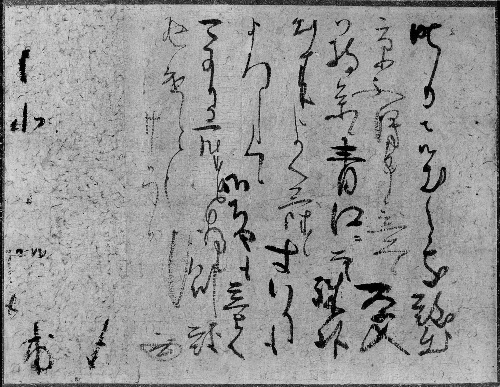
Artist: Kobori Enshū
Artist bio: 1579–1647
Date: 17th century
Object type: Hanging scroll
Classification: Paintings
Medium: Hanging scroll; ink on paper
Culture: Japan
Period: Edo period (1615–1868)
Dimensions: 8 3/4 x 11 3/4 in. (22.3 x 29.9 cm)
Department: Asian Art
Credit line: Gift of Mr. and Mrs. H. Jack Lang, 1975
Accession year: 1975
Repository: Metropolitan Museum of Art, New York, NY
Tags: Correspondence